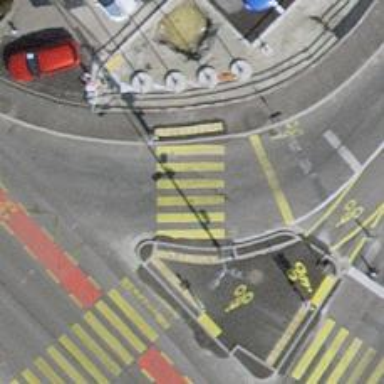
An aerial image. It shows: Road crossing with traffic signals.